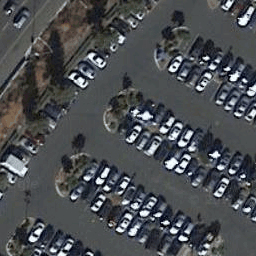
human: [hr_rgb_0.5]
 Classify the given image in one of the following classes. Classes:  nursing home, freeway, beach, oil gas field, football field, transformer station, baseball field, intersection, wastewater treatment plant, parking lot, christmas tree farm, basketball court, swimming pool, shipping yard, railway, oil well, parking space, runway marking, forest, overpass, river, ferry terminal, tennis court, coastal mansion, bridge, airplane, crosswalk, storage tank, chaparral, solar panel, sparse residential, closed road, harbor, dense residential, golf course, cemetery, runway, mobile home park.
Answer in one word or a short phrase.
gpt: parking lot